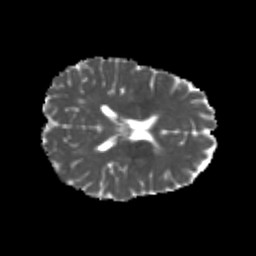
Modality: MD
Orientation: axial
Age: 23
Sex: female
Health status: healthy
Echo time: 0.074 s